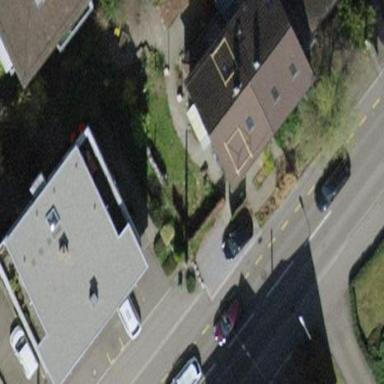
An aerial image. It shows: Modern apartment building with flat roof design.